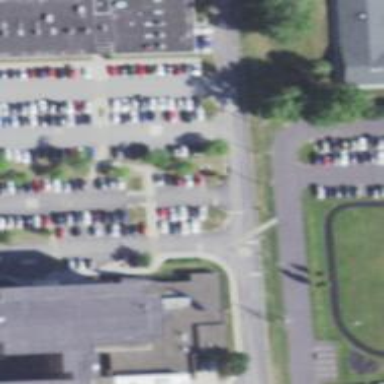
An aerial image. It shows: Footway with asphalt surface and zebra crossing.